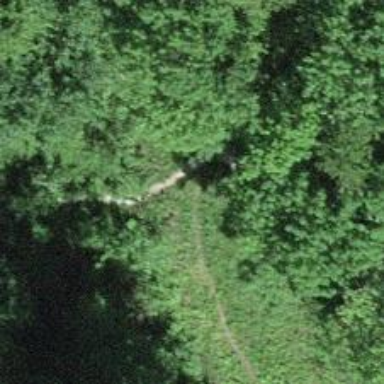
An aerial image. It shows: Compacted path road.